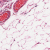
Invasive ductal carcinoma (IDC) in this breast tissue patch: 0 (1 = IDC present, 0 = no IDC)